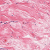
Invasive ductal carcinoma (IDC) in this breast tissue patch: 0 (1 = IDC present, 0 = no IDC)